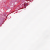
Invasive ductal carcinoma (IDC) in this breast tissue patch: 0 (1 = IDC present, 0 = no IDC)